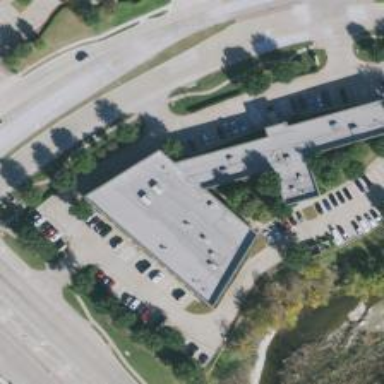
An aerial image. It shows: Healthcare clinic.